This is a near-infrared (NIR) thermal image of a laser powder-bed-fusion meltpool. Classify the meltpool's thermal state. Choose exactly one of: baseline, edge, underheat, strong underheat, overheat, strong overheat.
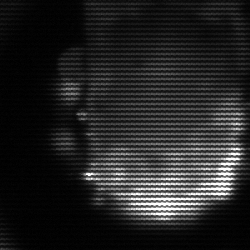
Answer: baseline